Interaction volume radius: 5 \u00c5
Interaction volume height: 10 \u00c5
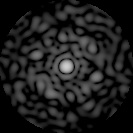
Disorder parameter: 0.8341